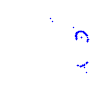
Particle: proton